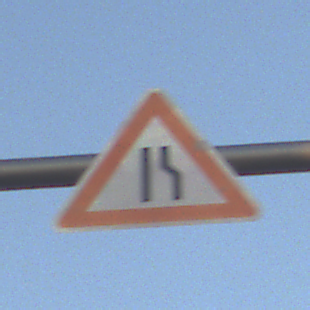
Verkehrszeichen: EinseitigVerengteFahrbahnRechts
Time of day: SunriseSunset
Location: Outdoor (Nature)
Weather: Clear
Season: NotSpecified
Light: Natural